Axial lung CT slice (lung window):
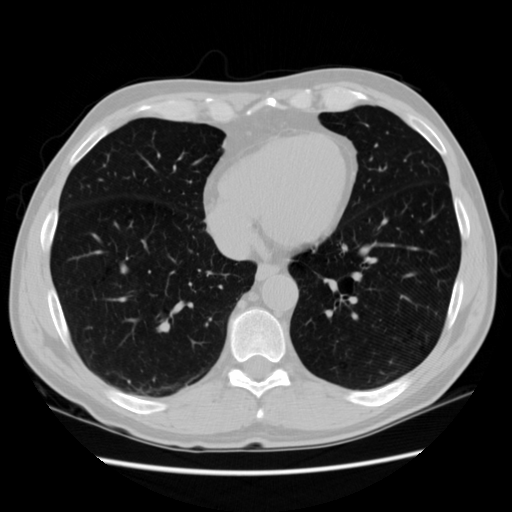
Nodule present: no